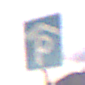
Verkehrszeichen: Parkhaus
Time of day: Dawn
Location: Outdoor (RoadRail)
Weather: Clear
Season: NotSpecified
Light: Natural